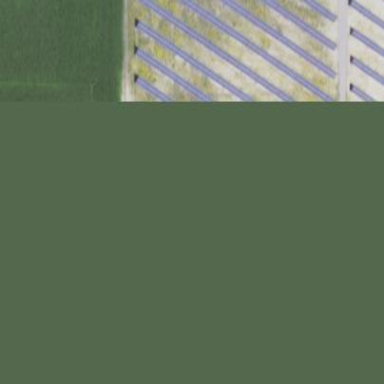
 consisting of solar photovoltaic panels."